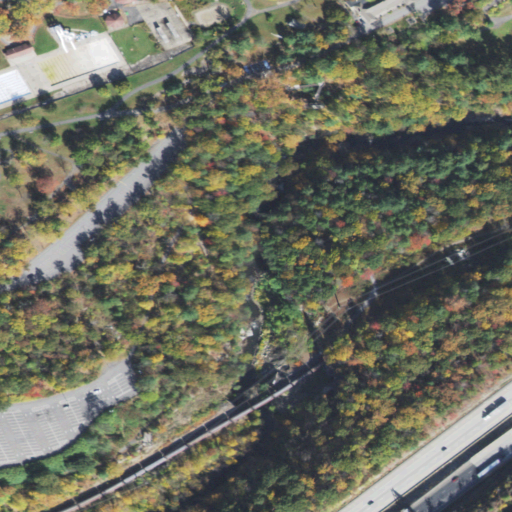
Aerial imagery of valley in Pennsylvania named Nay Aug Park Gorge containing low intensity development, open development, deciduous forest, medium intensity development, mixed forest, high intensity development, shrub, and evergreen forest